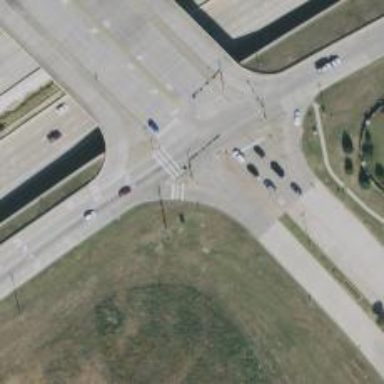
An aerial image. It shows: Secondary link road.